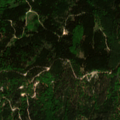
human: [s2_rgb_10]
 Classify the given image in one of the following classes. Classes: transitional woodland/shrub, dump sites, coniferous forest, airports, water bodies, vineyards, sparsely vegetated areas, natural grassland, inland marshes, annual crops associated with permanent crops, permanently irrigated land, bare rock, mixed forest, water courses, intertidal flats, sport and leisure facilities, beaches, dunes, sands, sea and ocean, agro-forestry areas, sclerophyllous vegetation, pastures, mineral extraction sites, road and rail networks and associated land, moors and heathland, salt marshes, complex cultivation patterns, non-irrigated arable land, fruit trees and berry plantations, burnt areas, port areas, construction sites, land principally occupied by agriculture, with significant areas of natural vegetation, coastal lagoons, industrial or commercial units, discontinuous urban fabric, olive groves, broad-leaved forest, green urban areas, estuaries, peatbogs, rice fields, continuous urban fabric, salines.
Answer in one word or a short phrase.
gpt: coniferous forest, mixed forest